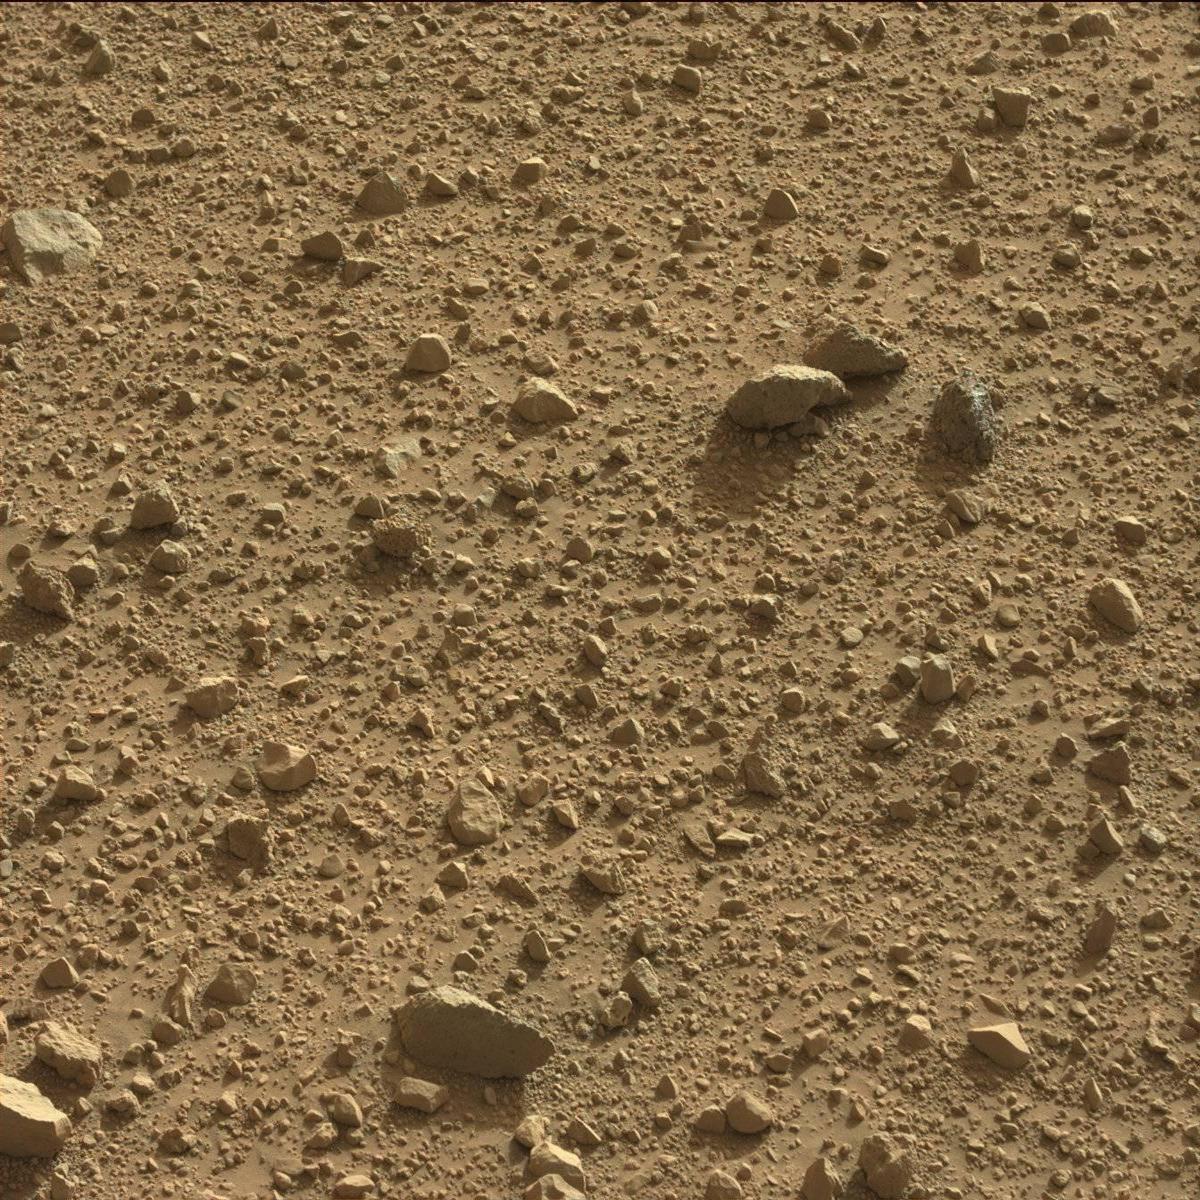
Terrain classes present: Bedrock, Rock, Sand / Soil